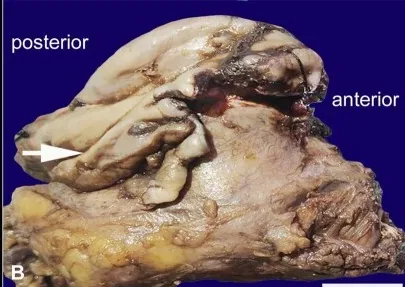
Lesion appears heterogeneously hyperintense on T2 and STIR sequences and isointense on T1Wi; B - Gross view of the surgical specimen showing a single mass without distinction between sublingual and submandibular gland (white arrow) (scale bar= 1,5 cm).
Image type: radiology (mri)